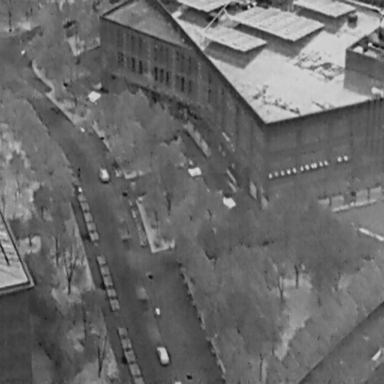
There are three Cars in the infrared image.